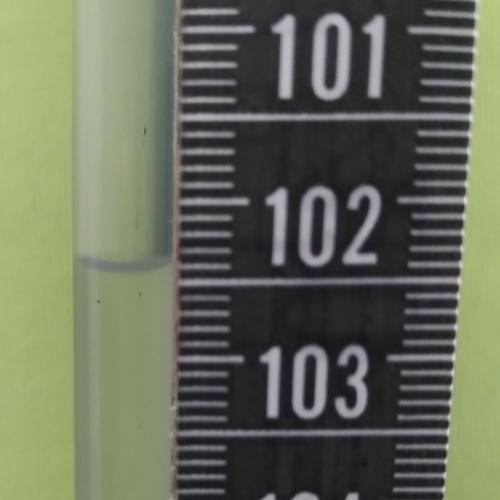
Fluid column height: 102.4 cm